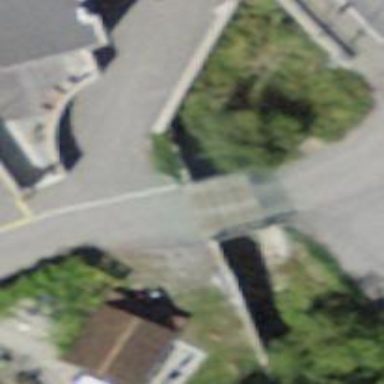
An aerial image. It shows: Service road that crosses over bridge.